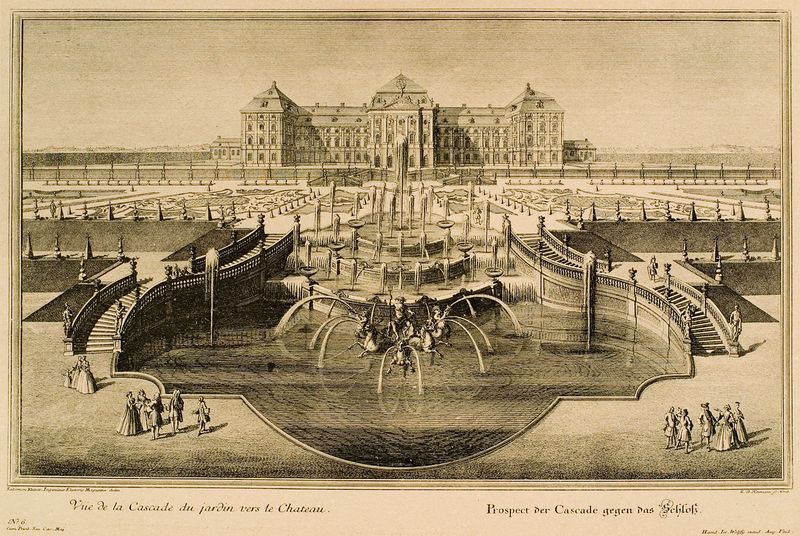
Titel: Prospect der Cascade gegen das Schloß
Künstler: Salomon Kleiner
Schlagwörter: gemälde, wasser, menschen, fenster, frankreich, zeichnung, anlage, dach, gebäude, park, schloss, barock, rokoko, brunnen, pferde, bassin, garten, schrift, ansicht, fassade, vedute, allee, grafik, graphik, hecke, hof, sepia, französisch, treppe, treppen, symmetrie, geländer, stufen, palast, balustrade, druck, radierung, stich, text, entwurf, druckg, beete, frontansicht, plan, fontaine, fontäne, höfisch, rösser, bau, bildunterschrift, hecken, anöage, rabatten, wasserspiel, kaskade, fontänen, pyramiden, prospect, ansich, brunnenanlage, gaten, 18. jahrhundert, plaisir, brunnenwasser, bauster, ars topiaria, zierpflanzen